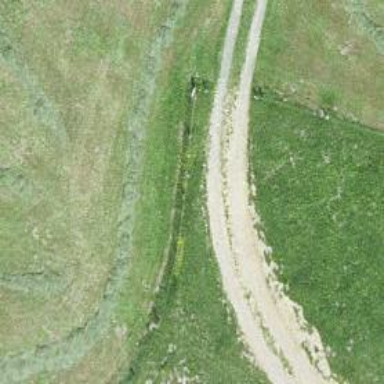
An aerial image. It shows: Gravel track with grade2 quality.